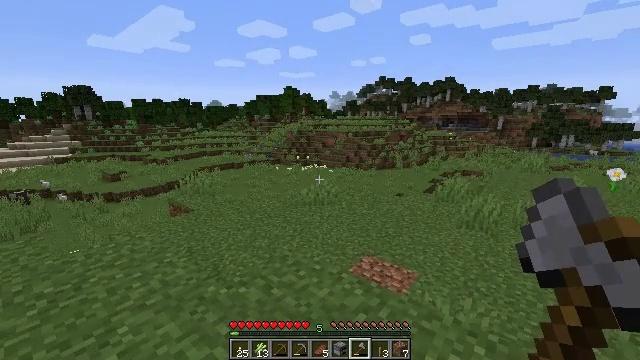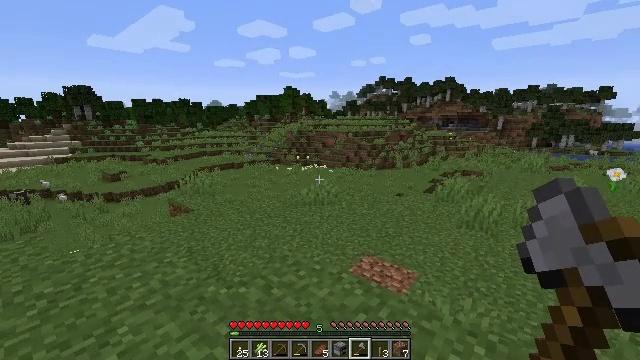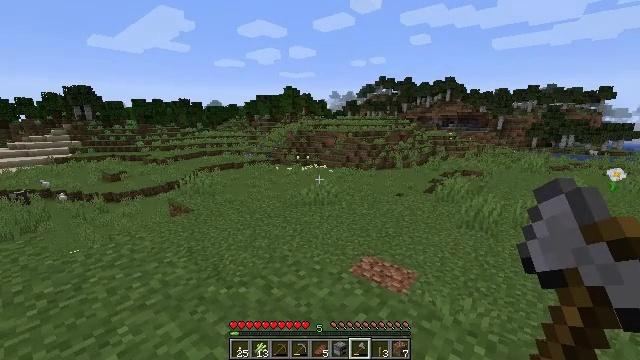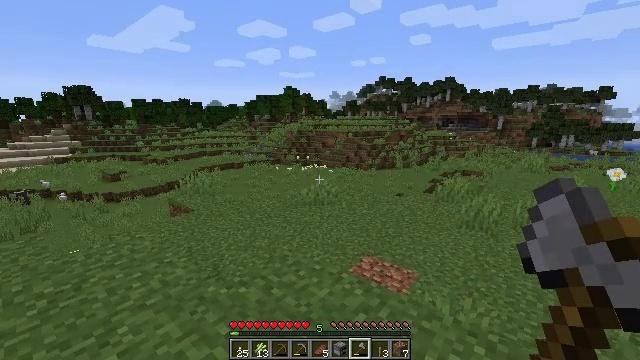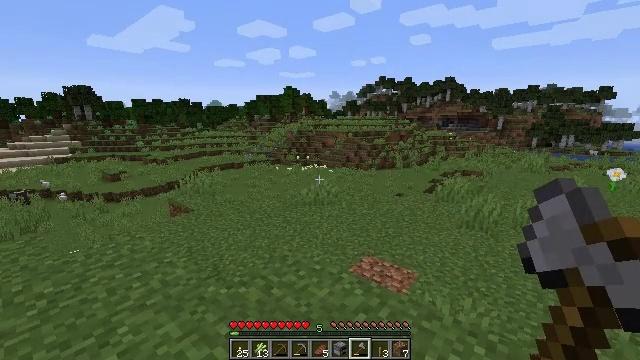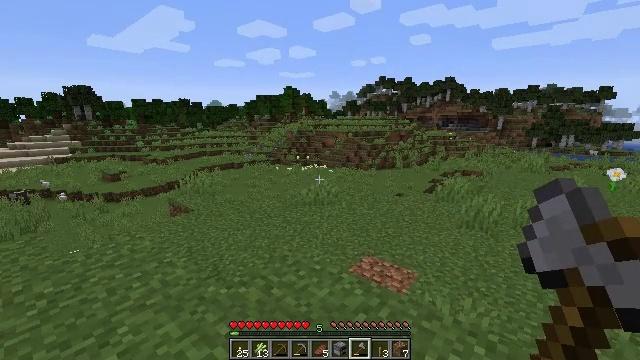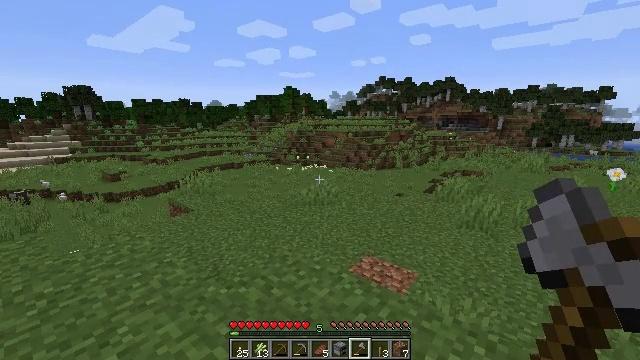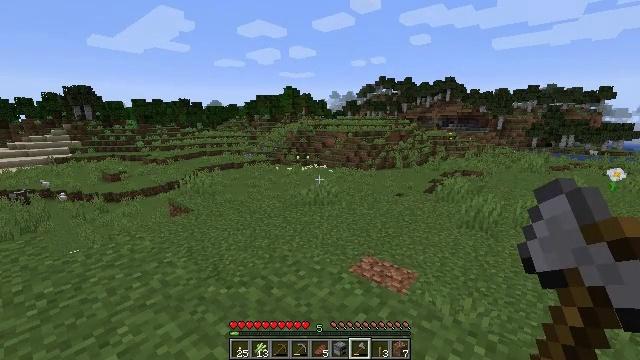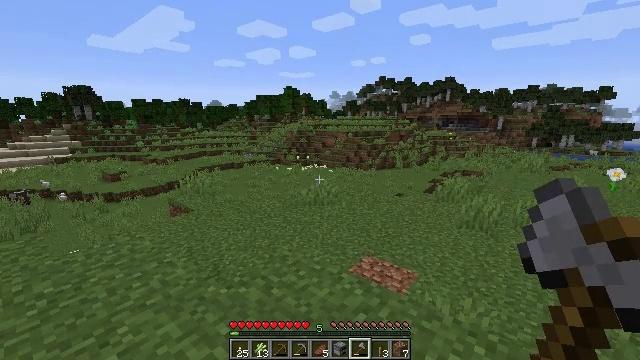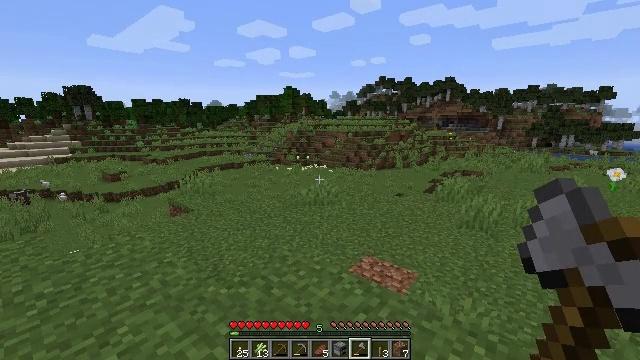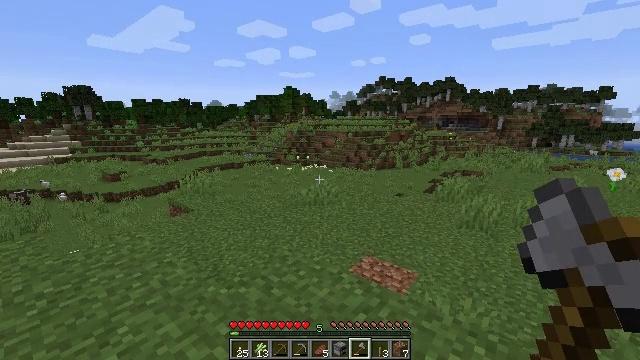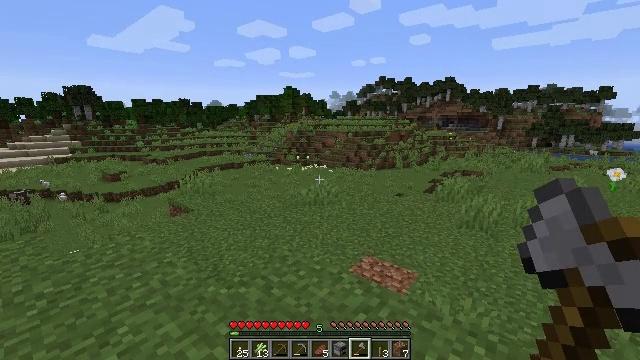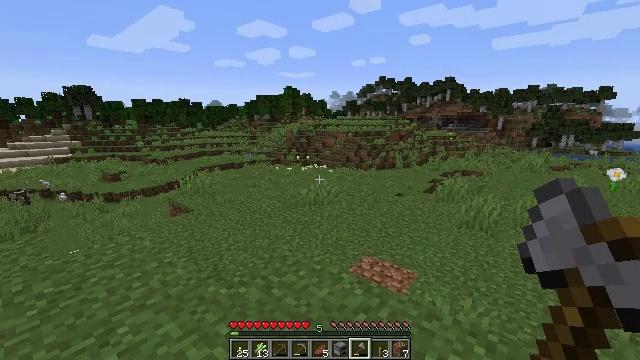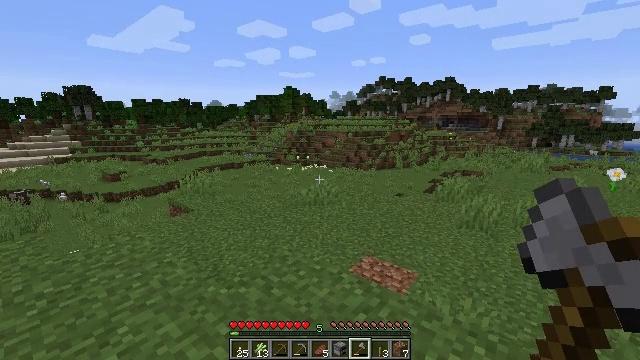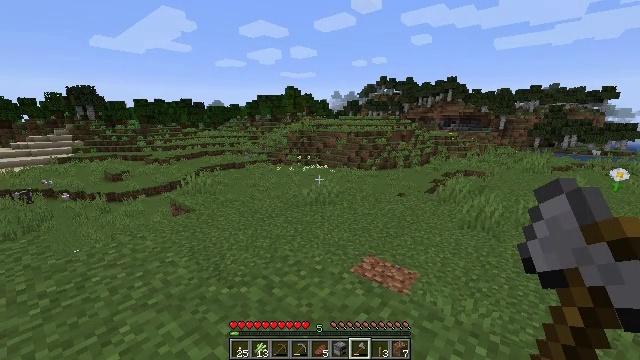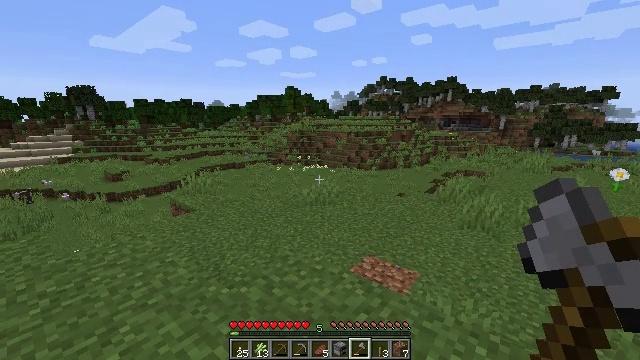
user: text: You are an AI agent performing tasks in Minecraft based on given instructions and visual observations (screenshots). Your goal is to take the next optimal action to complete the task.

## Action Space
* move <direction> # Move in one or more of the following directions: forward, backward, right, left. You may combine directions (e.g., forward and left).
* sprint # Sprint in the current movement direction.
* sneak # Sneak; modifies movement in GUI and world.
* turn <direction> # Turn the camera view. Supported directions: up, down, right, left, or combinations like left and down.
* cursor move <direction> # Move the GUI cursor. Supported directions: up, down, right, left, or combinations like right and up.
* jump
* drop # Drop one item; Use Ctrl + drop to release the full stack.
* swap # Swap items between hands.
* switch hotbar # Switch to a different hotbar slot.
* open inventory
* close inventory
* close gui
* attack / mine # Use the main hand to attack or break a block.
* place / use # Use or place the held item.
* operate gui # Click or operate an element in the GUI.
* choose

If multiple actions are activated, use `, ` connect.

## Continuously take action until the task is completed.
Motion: motion action
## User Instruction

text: Harvest sugar cane from the plant.
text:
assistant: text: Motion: no_op
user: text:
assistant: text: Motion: no_op
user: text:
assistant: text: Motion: no_op
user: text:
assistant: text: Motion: no_op
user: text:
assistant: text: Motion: no_op
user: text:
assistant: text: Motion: no_op
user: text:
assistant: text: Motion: no_op
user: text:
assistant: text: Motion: no_op
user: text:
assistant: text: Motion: no_op
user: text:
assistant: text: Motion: no_op
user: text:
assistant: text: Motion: no_op
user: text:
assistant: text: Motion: no_op
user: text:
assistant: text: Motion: no_op
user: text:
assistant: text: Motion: no_op
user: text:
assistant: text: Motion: no_op
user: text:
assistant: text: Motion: no_op
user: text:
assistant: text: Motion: no_op
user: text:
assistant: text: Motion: no_op
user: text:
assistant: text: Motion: no_op
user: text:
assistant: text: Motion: no_op
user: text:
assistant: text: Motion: no_op
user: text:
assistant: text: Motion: no_op
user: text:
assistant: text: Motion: no_op
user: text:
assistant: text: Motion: no_op
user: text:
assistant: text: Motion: no_op
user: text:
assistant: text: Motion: no_op
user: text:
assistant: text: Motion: no_op
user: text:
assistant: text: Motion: no_op
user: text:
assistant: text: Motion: no_op
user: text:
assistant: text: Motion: no_op